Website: lowes
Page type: customer-info-address
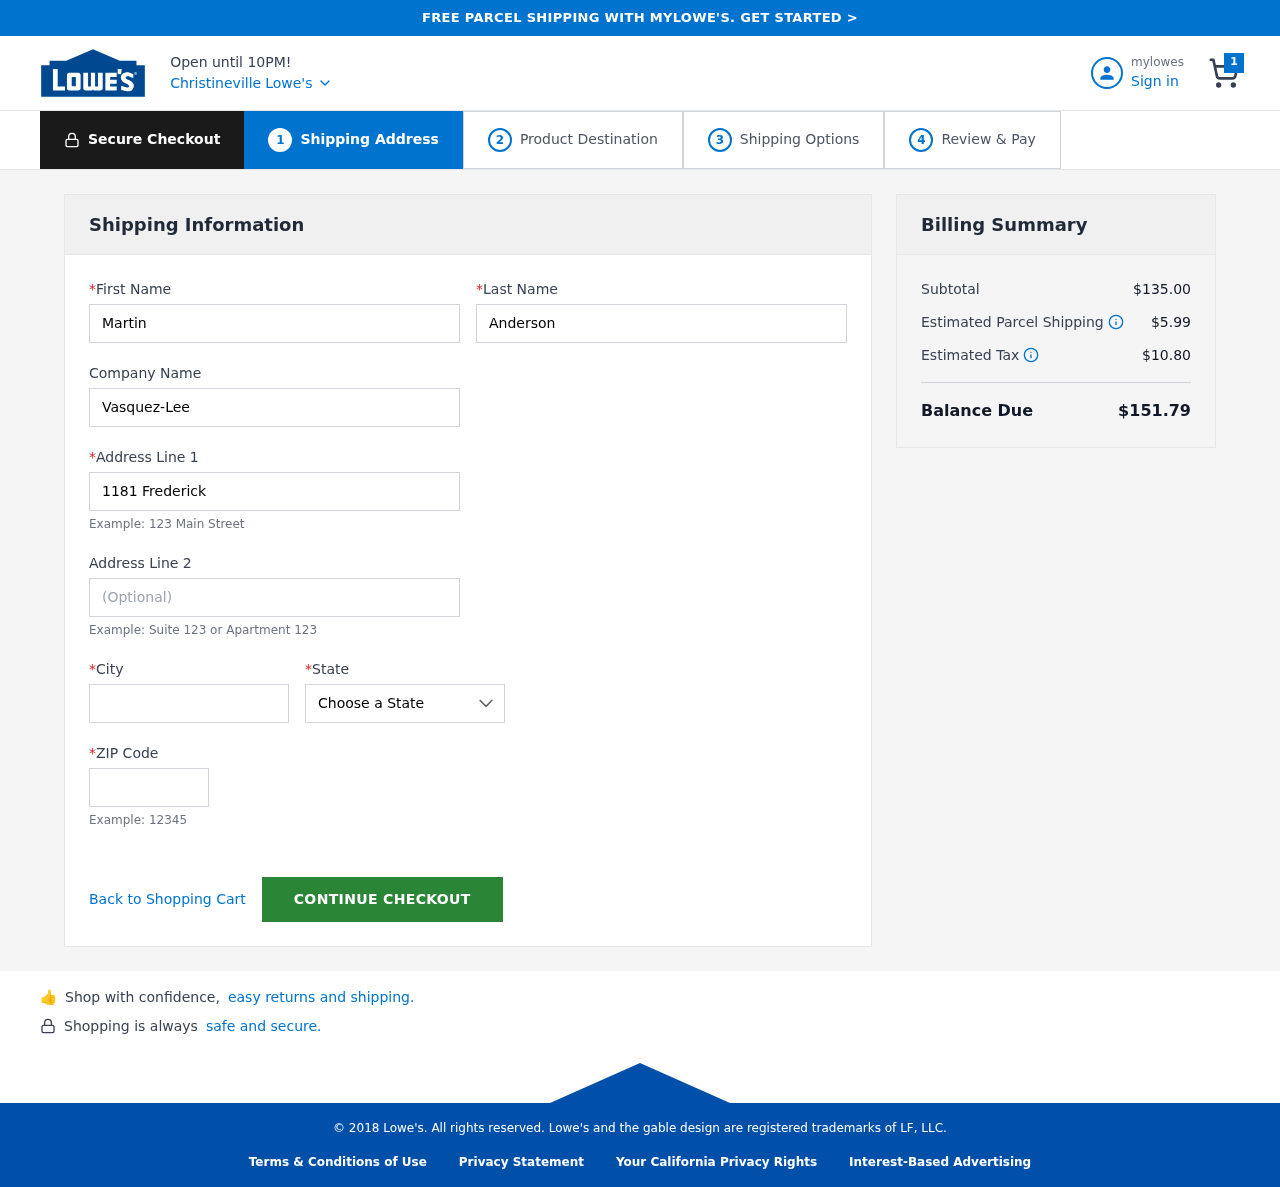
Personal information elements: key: PII_CITY
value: Christineville
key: PII_COMPANY
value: Vasquez-Lee
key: PII_FIRSTNAME
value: Martin
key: PII_LASTNAME
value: Anderson
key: PII_POSTCODE
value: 47521
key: PII_STATE
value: Hawaii
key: PII_STREET
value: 1181 Frederick Route Apt. 394
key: PII_STREET2
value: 170 Brenda Underpass
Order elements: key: ORDER_NUM_ITEMS
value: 1
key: ORDER_SUBTOTAL
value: $135.00
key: ORDER_SHIPPING_COST
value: $5.99
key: ORDER_TAX
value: $10.80
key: ORDER_TOTAL
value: $151.79